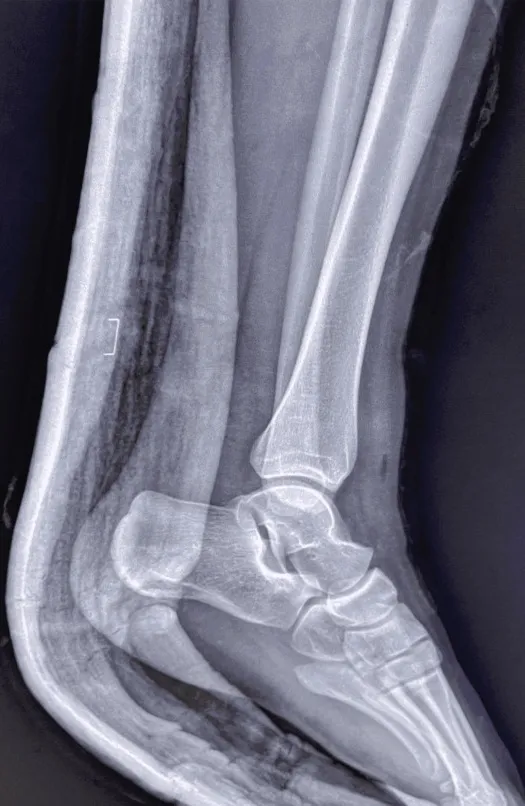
Lateral post-reduction radiographic view of the left ankle.
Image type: radiology (x_ray)